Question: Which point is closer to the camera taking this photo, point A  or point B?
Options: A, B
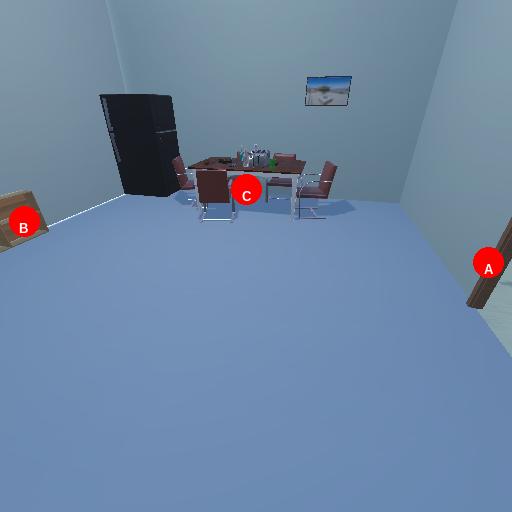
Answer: A